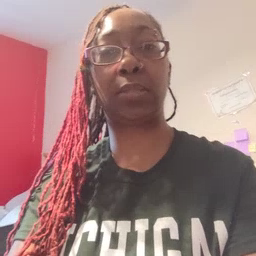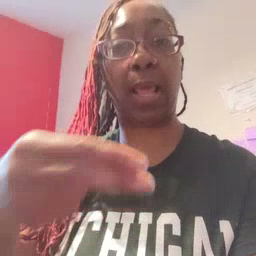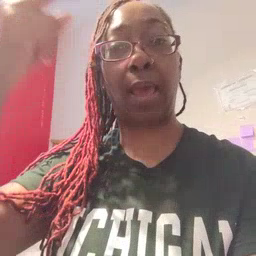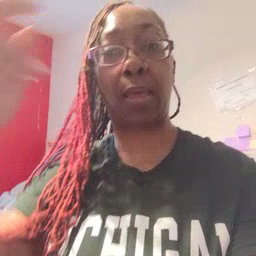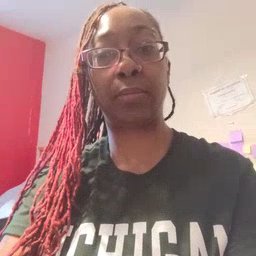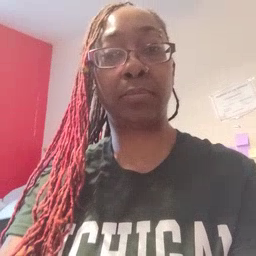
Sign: high